Question: Count the number of objects in the diagram.
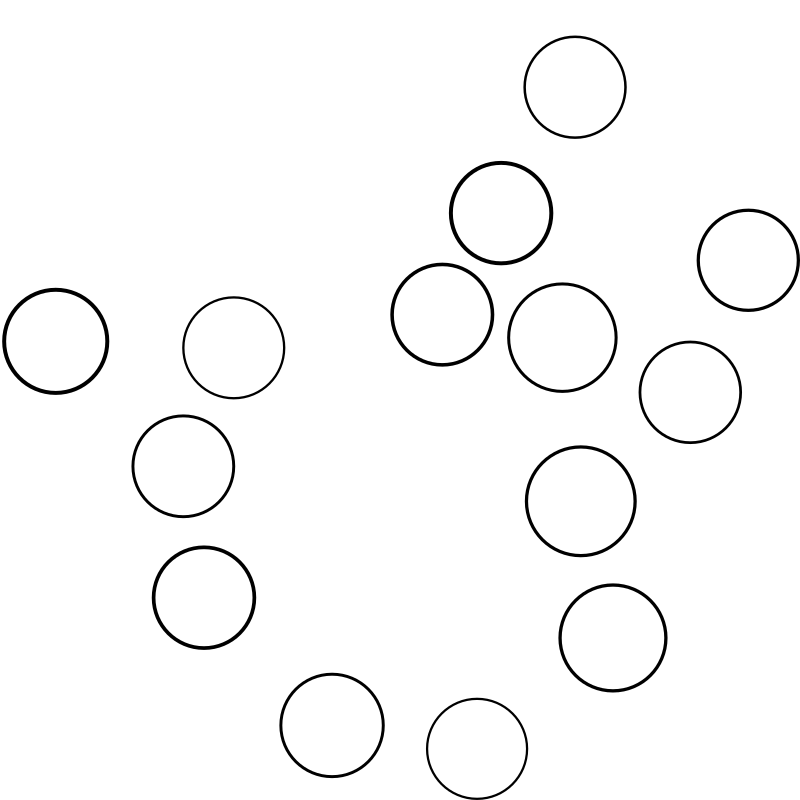
Answer: 14